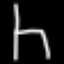
Label: chair